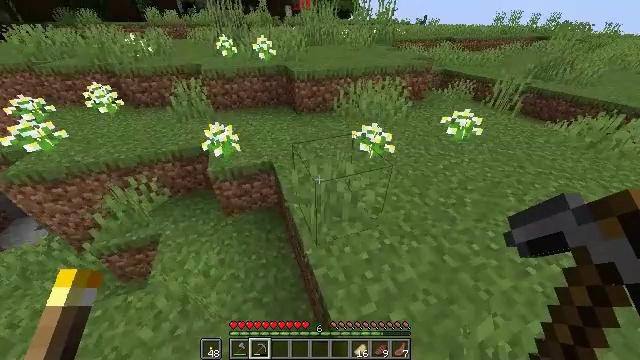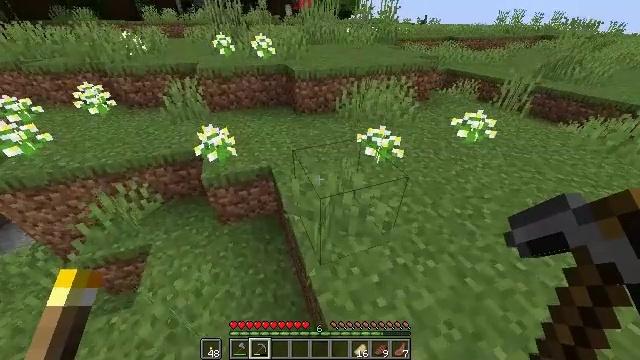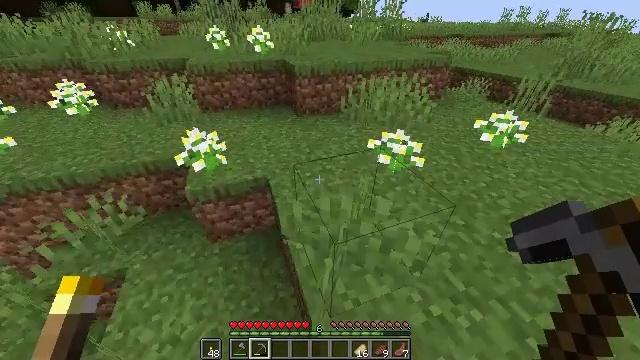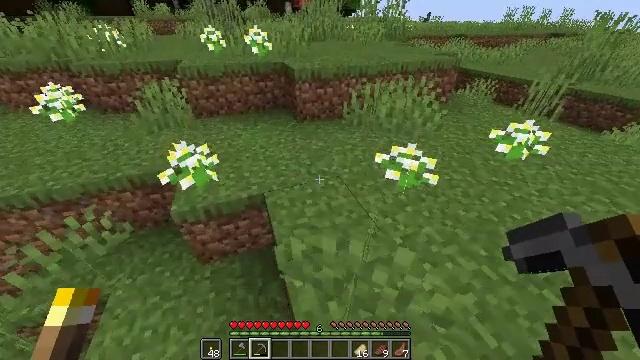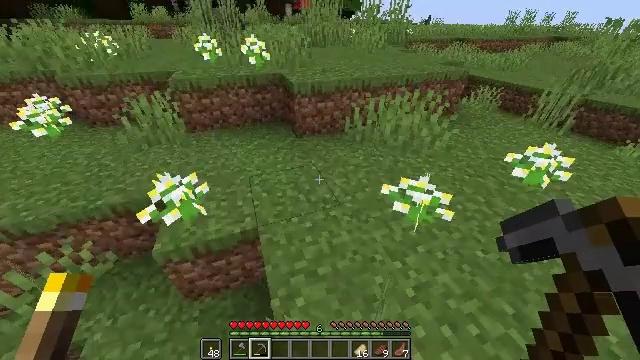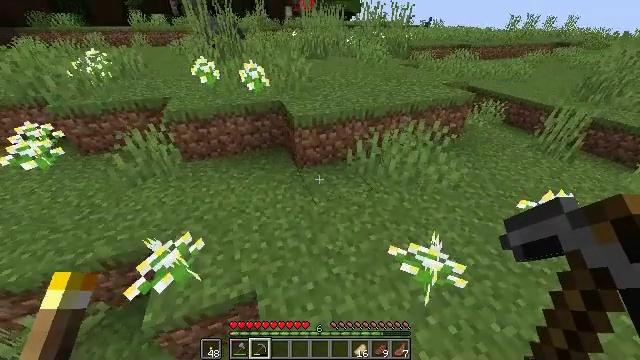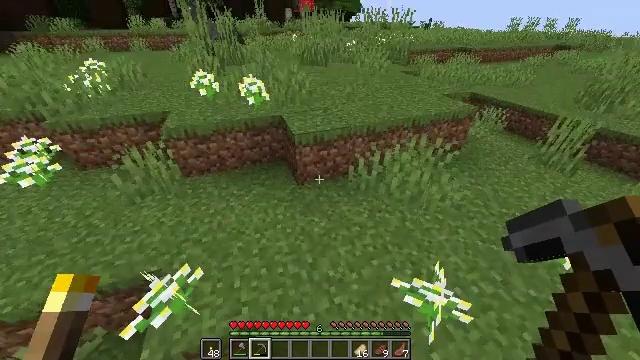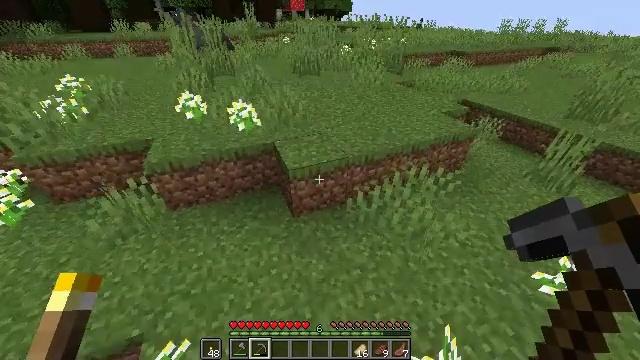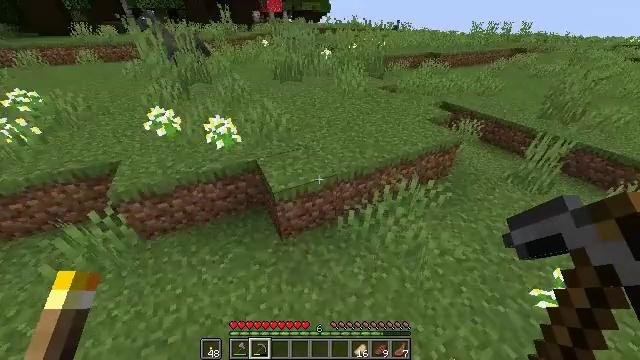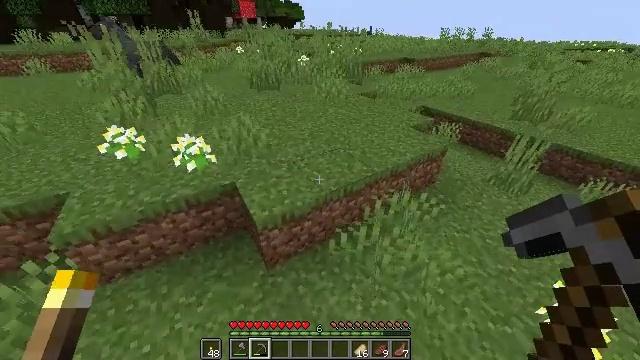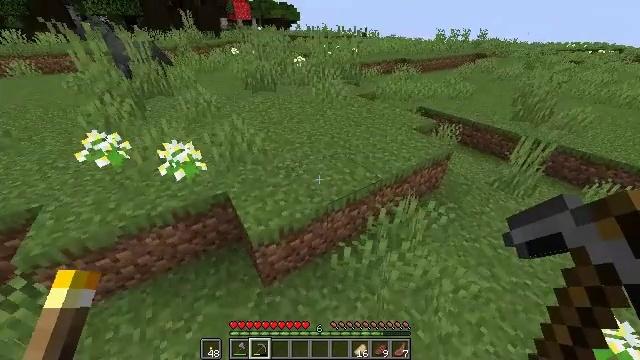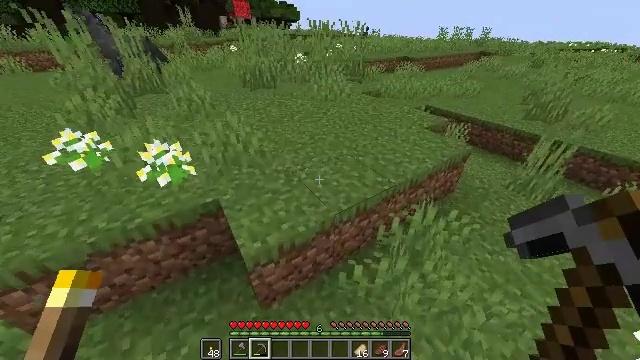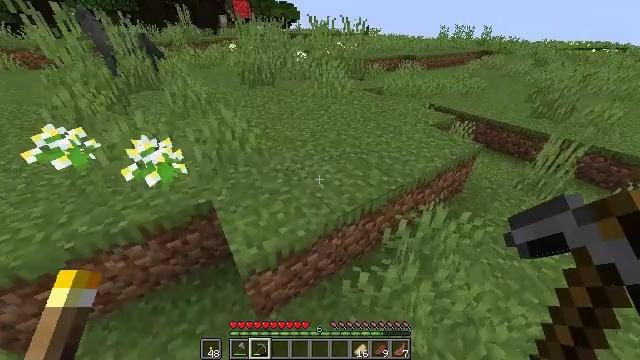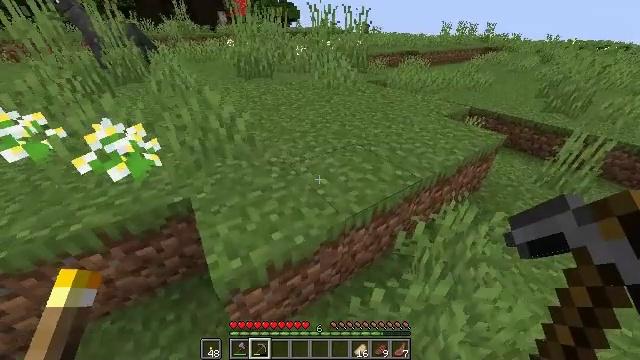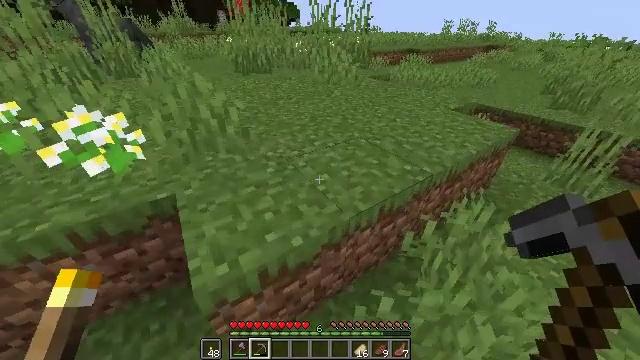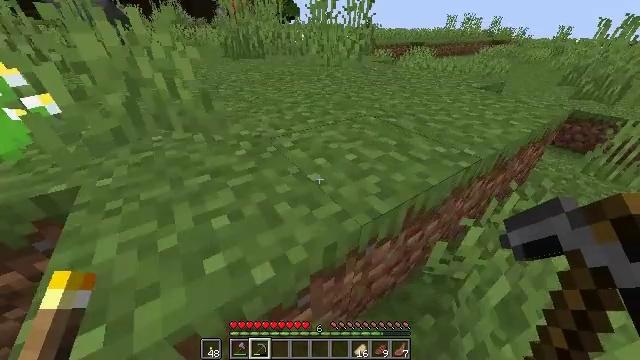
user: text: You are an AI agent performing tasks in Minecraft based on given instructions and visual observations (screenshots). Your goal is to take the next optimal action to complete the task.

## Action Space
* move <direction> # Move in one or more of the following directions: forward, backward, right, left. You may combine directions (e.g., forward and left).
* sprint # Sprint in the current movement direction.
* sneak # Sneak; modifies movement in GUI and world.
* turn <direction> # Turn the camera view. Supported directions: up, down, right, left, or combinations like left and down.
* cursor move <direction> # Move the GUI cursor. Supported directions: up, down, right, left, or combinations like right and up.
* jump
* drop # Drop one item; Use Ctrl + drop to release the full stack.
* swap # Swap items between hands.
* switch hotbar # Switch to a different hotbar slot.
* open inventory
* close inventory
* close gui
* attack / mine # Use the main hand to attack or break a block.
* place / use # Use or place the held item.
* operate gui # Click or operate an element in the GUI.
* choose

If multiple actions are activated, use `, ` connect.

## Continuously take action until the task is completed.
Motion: motion action
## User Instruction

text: Mine the azure bluet flower.
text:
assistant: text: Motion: move forward, sprint, jump
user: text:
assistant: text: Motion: move forward, sprint, jump
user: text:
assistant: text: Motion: move forward, sprint, jump
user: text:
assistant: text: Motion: move forward, sprint, jump
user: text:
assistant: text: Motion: move forward, sprint, jump
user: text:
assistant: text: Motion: move forward, sprint, jump
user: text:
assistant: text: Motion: move forward, sprint, turn right, jump
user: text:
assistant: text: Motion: move forward, sprint, turn right, jump
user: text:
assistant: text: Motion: move forward, sprint, turn right and up, jump
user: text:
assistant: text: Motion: move forward, sprint, turn right, jump
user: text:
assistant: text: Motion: move forward, sprint, jump
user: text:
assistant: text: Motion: move forward and move right, sprint, jump
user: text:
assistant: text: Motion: move forward and move right, sprint, jump
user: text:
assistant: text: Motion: move forward and move right, sprint, jump
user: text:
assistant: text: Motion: move forward and move right, sprint, jump
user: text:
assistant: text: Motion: move forward and move right, sprint, jump
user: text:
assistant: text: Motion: move forward and move right, sprint, jump
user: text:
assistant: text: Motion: move forward and move right, sprint, jump
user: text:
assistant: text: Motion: move forward and move right, sprint, jump
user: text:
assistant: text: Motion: move forward and move right, sprint, jump
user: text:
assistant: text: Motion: move forward and move right, sprint, jump
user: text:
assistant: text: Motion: move forward and move right, sprint, turn left, jump
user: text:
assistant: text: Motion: move forward and move right, sprint, turn left and up, jump
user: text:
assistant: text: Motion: move forward and move right, sprint, turn left and up, jump
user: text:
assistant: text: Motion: move forward, sprint, turn left and up, jump
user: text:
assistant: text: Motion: move forward, sprint, turn left and up, jump
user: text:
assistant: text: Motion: move forward, jump
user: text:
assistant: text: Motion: move forward
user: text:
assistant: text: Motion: move forward
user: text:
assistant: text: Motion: move forward, turn right and down